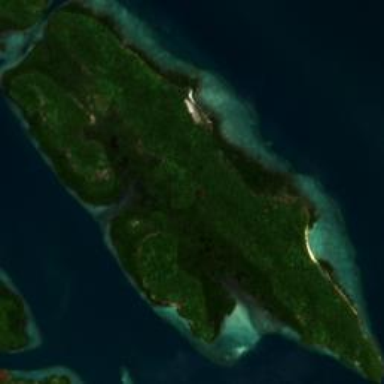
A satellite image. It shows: Island with natural coastline.